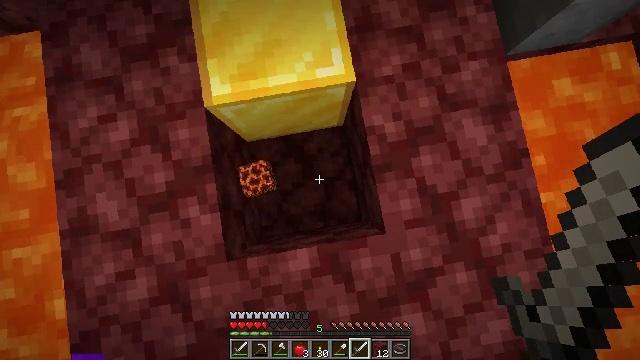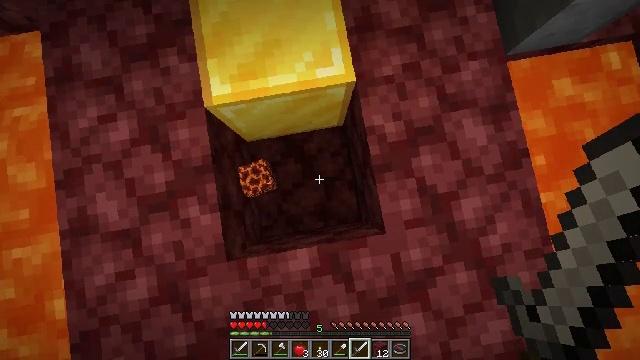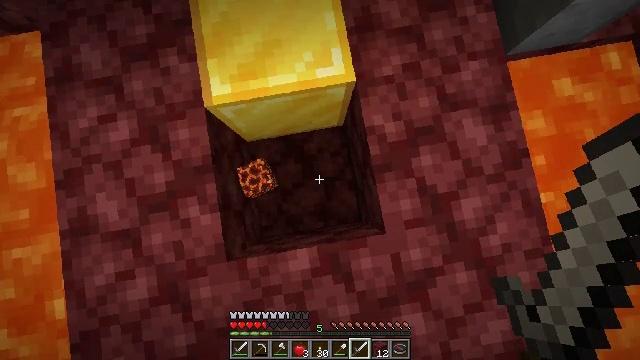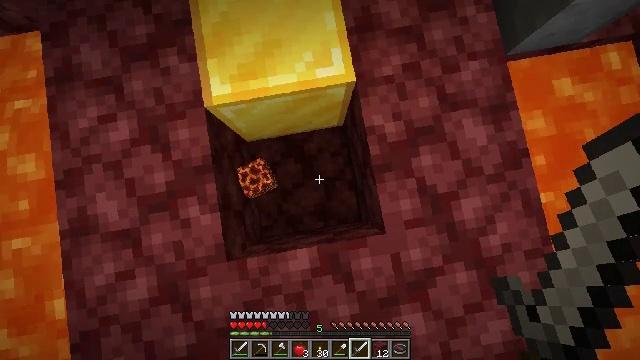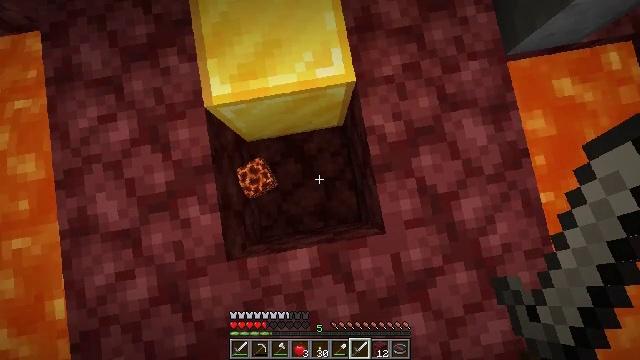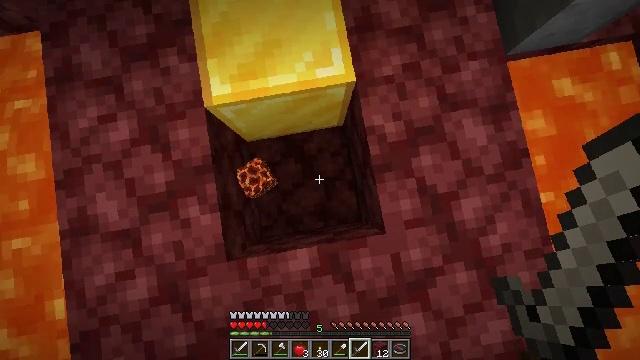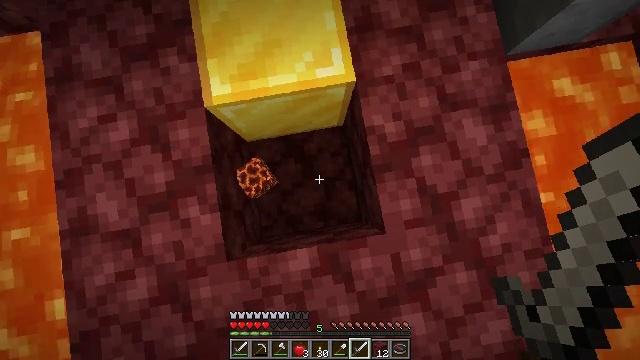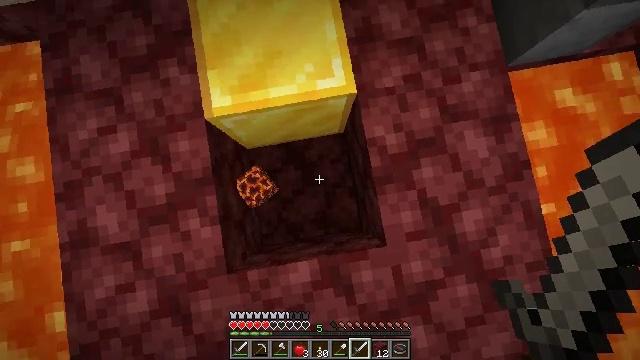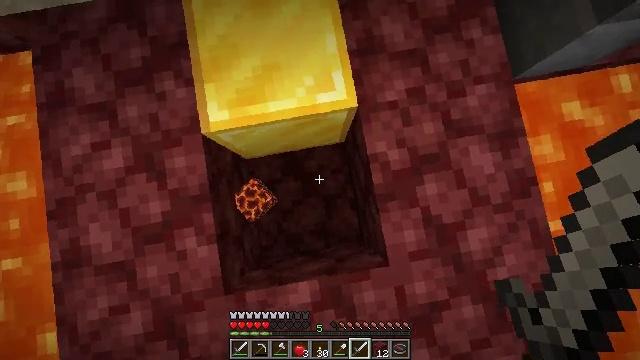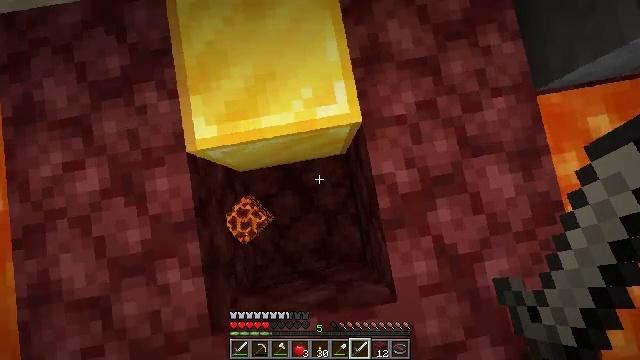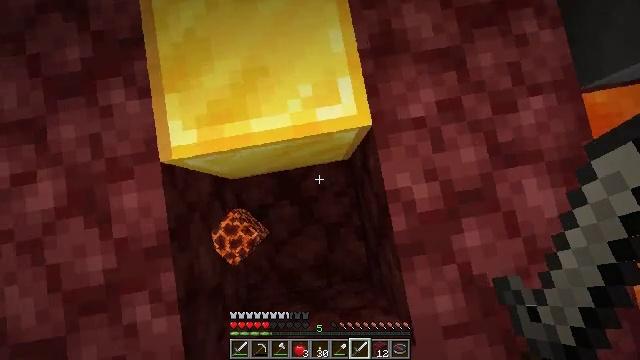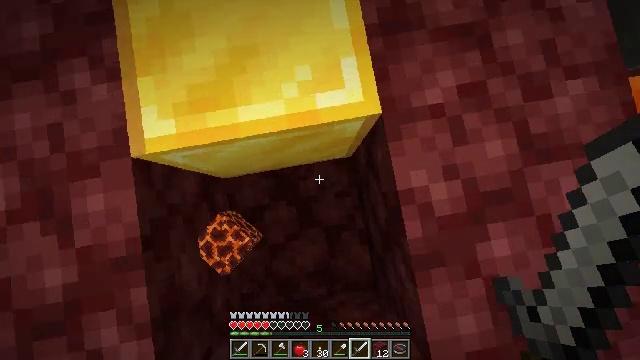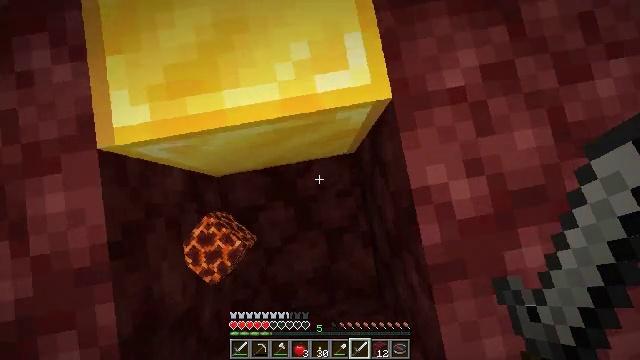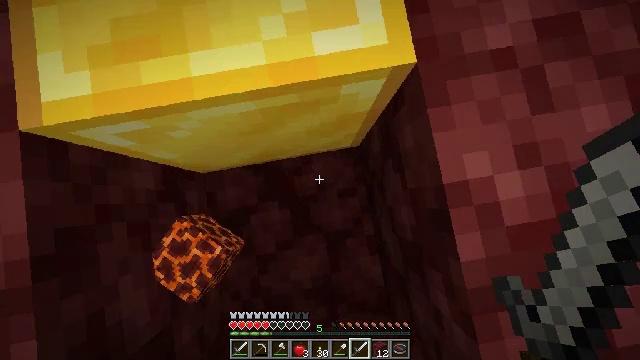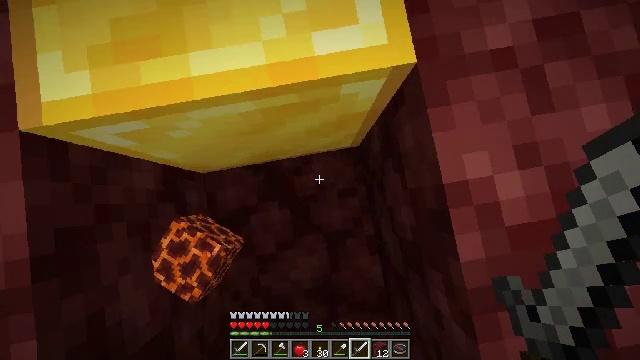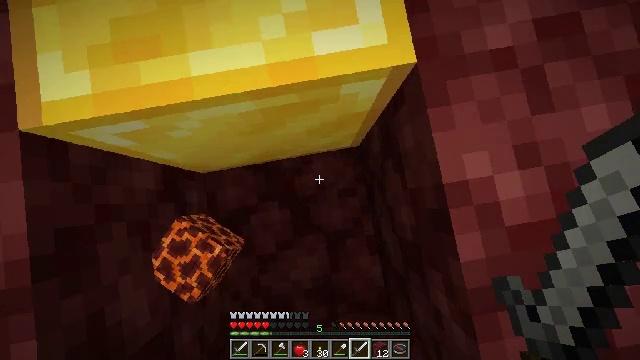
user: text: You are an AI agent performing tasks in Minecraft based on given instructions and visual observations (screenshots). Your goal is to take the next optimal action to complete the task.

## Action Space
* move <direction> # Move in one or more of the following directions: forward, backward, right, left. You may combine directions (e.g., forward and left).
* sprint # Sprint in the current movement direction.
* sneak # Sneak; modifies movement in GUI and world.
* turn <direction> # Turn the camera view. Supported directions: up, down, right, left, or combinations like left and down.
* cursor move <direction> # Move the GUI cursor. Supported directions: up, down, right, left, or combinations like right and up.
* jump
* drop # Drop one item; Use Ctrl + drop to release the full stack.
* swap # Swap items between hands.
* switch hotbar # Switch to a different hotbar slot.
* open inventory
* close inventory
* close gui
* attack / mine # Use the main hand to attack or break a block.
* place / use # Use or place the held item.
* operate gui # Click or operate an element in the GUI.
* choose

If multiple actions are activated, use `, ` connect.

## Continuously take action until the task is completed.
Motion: motion action
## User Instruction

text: Mine the gold block with a pickaxe.
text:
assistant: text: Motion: no_op
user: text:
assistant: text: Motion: no_op
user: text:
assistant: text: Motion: no_op
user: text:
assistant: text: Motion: no_op
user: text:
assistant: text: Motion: no_op
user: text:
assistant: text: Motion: no_op
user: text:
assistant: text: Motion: move forward
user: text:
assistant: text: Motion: move forward
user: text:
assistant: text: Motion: move forward
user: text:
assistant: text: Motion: no_op
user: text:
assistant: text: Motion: no_op
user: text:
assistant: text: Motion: no_op
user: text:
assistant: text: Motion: no_op
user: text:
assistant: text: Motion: no_op
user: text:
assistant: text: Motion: no_op
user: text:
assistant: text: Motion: no_op
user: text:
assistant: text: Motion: no_op
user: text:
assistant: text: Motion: no_op
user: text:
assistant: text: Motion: no_op
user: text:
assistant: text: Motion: move back, jump
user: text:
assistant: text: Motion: move back, jump
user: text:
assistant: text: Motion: move back, jump
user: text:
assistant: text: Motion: move back, jump
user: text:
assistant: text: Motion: move back, jump
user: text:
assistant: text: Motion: move back
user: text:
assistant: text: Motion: no_op
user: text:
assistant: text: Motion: no_op
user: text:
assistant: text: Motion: turn left and up
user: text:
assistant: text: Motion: turn left and up
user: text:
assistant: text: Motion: turn left and up